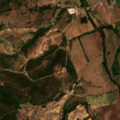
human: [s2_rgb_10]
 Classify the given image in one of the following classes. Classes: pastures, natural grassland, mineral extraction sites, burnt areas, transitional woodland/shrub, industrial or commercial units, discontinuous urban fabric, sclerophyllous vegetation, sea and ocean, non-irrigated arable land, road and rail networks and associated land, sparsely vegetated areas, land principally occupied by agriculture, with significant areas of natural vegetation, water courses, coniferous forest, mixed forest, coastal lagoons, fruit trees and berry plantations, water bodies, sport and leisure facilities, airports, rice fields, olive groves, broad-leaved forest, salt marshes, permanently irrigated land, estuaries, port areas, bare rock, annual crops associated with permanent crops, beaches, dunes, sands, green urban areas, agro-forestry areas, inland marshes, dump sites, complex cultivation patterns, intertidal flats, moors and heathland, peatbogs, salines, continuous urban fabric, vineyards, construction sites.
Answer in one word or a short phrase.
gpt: permanently irrigated land, olive groves, complex cultivation patterns, agro-forestry areas, broad-leaved forest, transitional woodland/shrub